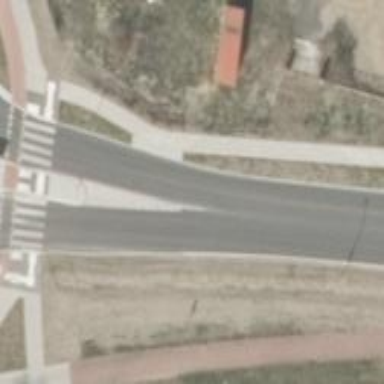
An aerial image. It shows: Sidewalk.